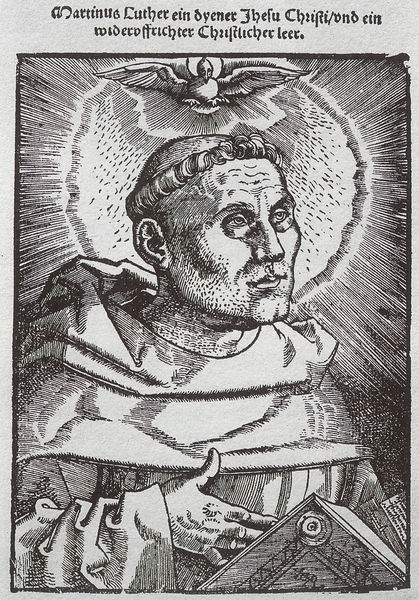
Titel: Martin Luther
Künstler: Hans Baldung Grien
Schlagwörter: hand, kopf, mann, weiß, finger, grau, mund, ohr, schwarz, alt, bart, augen, bibel, kragen, taube, hals, portrait, porträt, kirche, kutte, lippen, holzschnitt, schrift, graphik, papst, robe, deutsch, buch, strahlen, druck, habit, schein, talar, heiligenschein, christlich, mönch, luther, heiliger, erleuchtung, heilig, tonsur, martin, christ, heiliger geist, strahlenkranz, martin luther, seriendruck, paps, heilige geist, matrinus